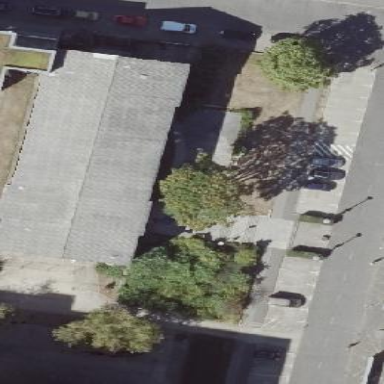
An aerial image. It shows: Asphalt street-side parking area.